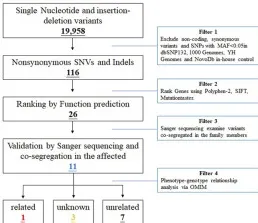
The genetic analysis of family. (A) Schematic representation of the filter strategies employed in our study.
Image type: chart (chart)